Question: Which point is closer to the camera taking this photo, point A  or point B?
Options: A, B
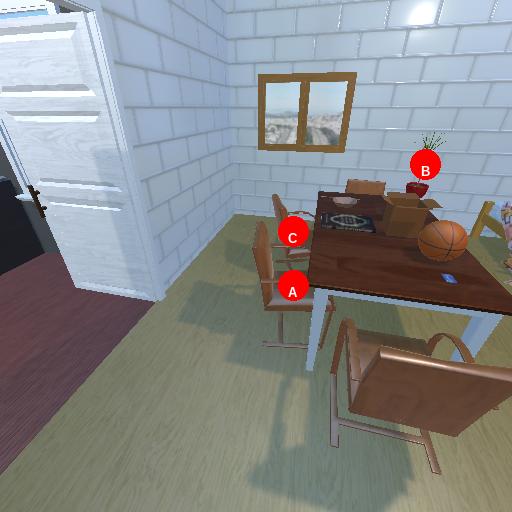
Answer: A